Question: I'm completely new to this, and I don't know how to scale my texture to make it look smaller. it is a seamless texture. The three methods that come from materials do work well but the ones that have to do with texture don't do anything, surely it will be silly, but I'm starting to program and I don't know how to do it.
'''
<mesh geometry={nodes.BON_GRAVA.geometry}
material={materials.BON_GRAVA}
material-map={useTexture("Gravel_001_BaseColor.jpg")}(works)
material-metalness={0.0} (works)
material-roughness={1.0} (works)
material-roughnessMap={useTexture("Gravel_001_Roughness.jpg")} (works)
material-normalMap={useTexture("Gravel_001_Normal.jpg")} (works)
material-aoMap={useTexture("Gravel_001_AmbientOcclusion.jpg")} (works)
'''
This is me trying to do something, sorry

I've been trying .repeat, .offset, .wrapS but I don't know how the syntax for THREE methods works since it's a file gltfjsx + react
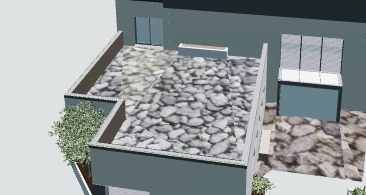
Answer: Call the 'useTexture' hook at the top, then you can modify the 'Texture''s (when the component mounts) with a 'useEffect' hook: (be sure to set the 'needsUpdate' flag to 'true' on the 'Texture' after any changes)
'''
export function Component() {
const color = useTexture("Gravel_001_BaseColor.jpg");
const roughness = useTexture("Gravel_001_Roughness.jpg");
const normal = useTexture("Gravel_001_Normal.jpg");
const ao = useTexture("Gravel_001_AmbientOcclusion.jpg");
useEffect(() => {
color.repeat = new Vector2(1, 1);
color.wrapS = RepeatWrapping;
color.wrapT = RepeatWrapping;
color.needsUpdate = true; // don't forget this!
}, [color])
return (
<mesh
geometry={nodes.BON_GRAVA.geometry}
material={materials.BON_GRAVA}
material-map={color}
material-metalness={0.0}
material-roughness={1.0}
material-roughnessMap={roughness}
material-normalMap={normal}
material-aoMap={ao}
/>
)
}
'''